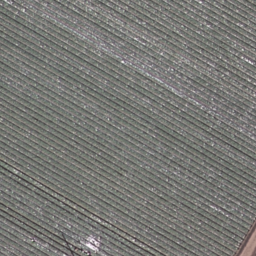
Label: agricultural